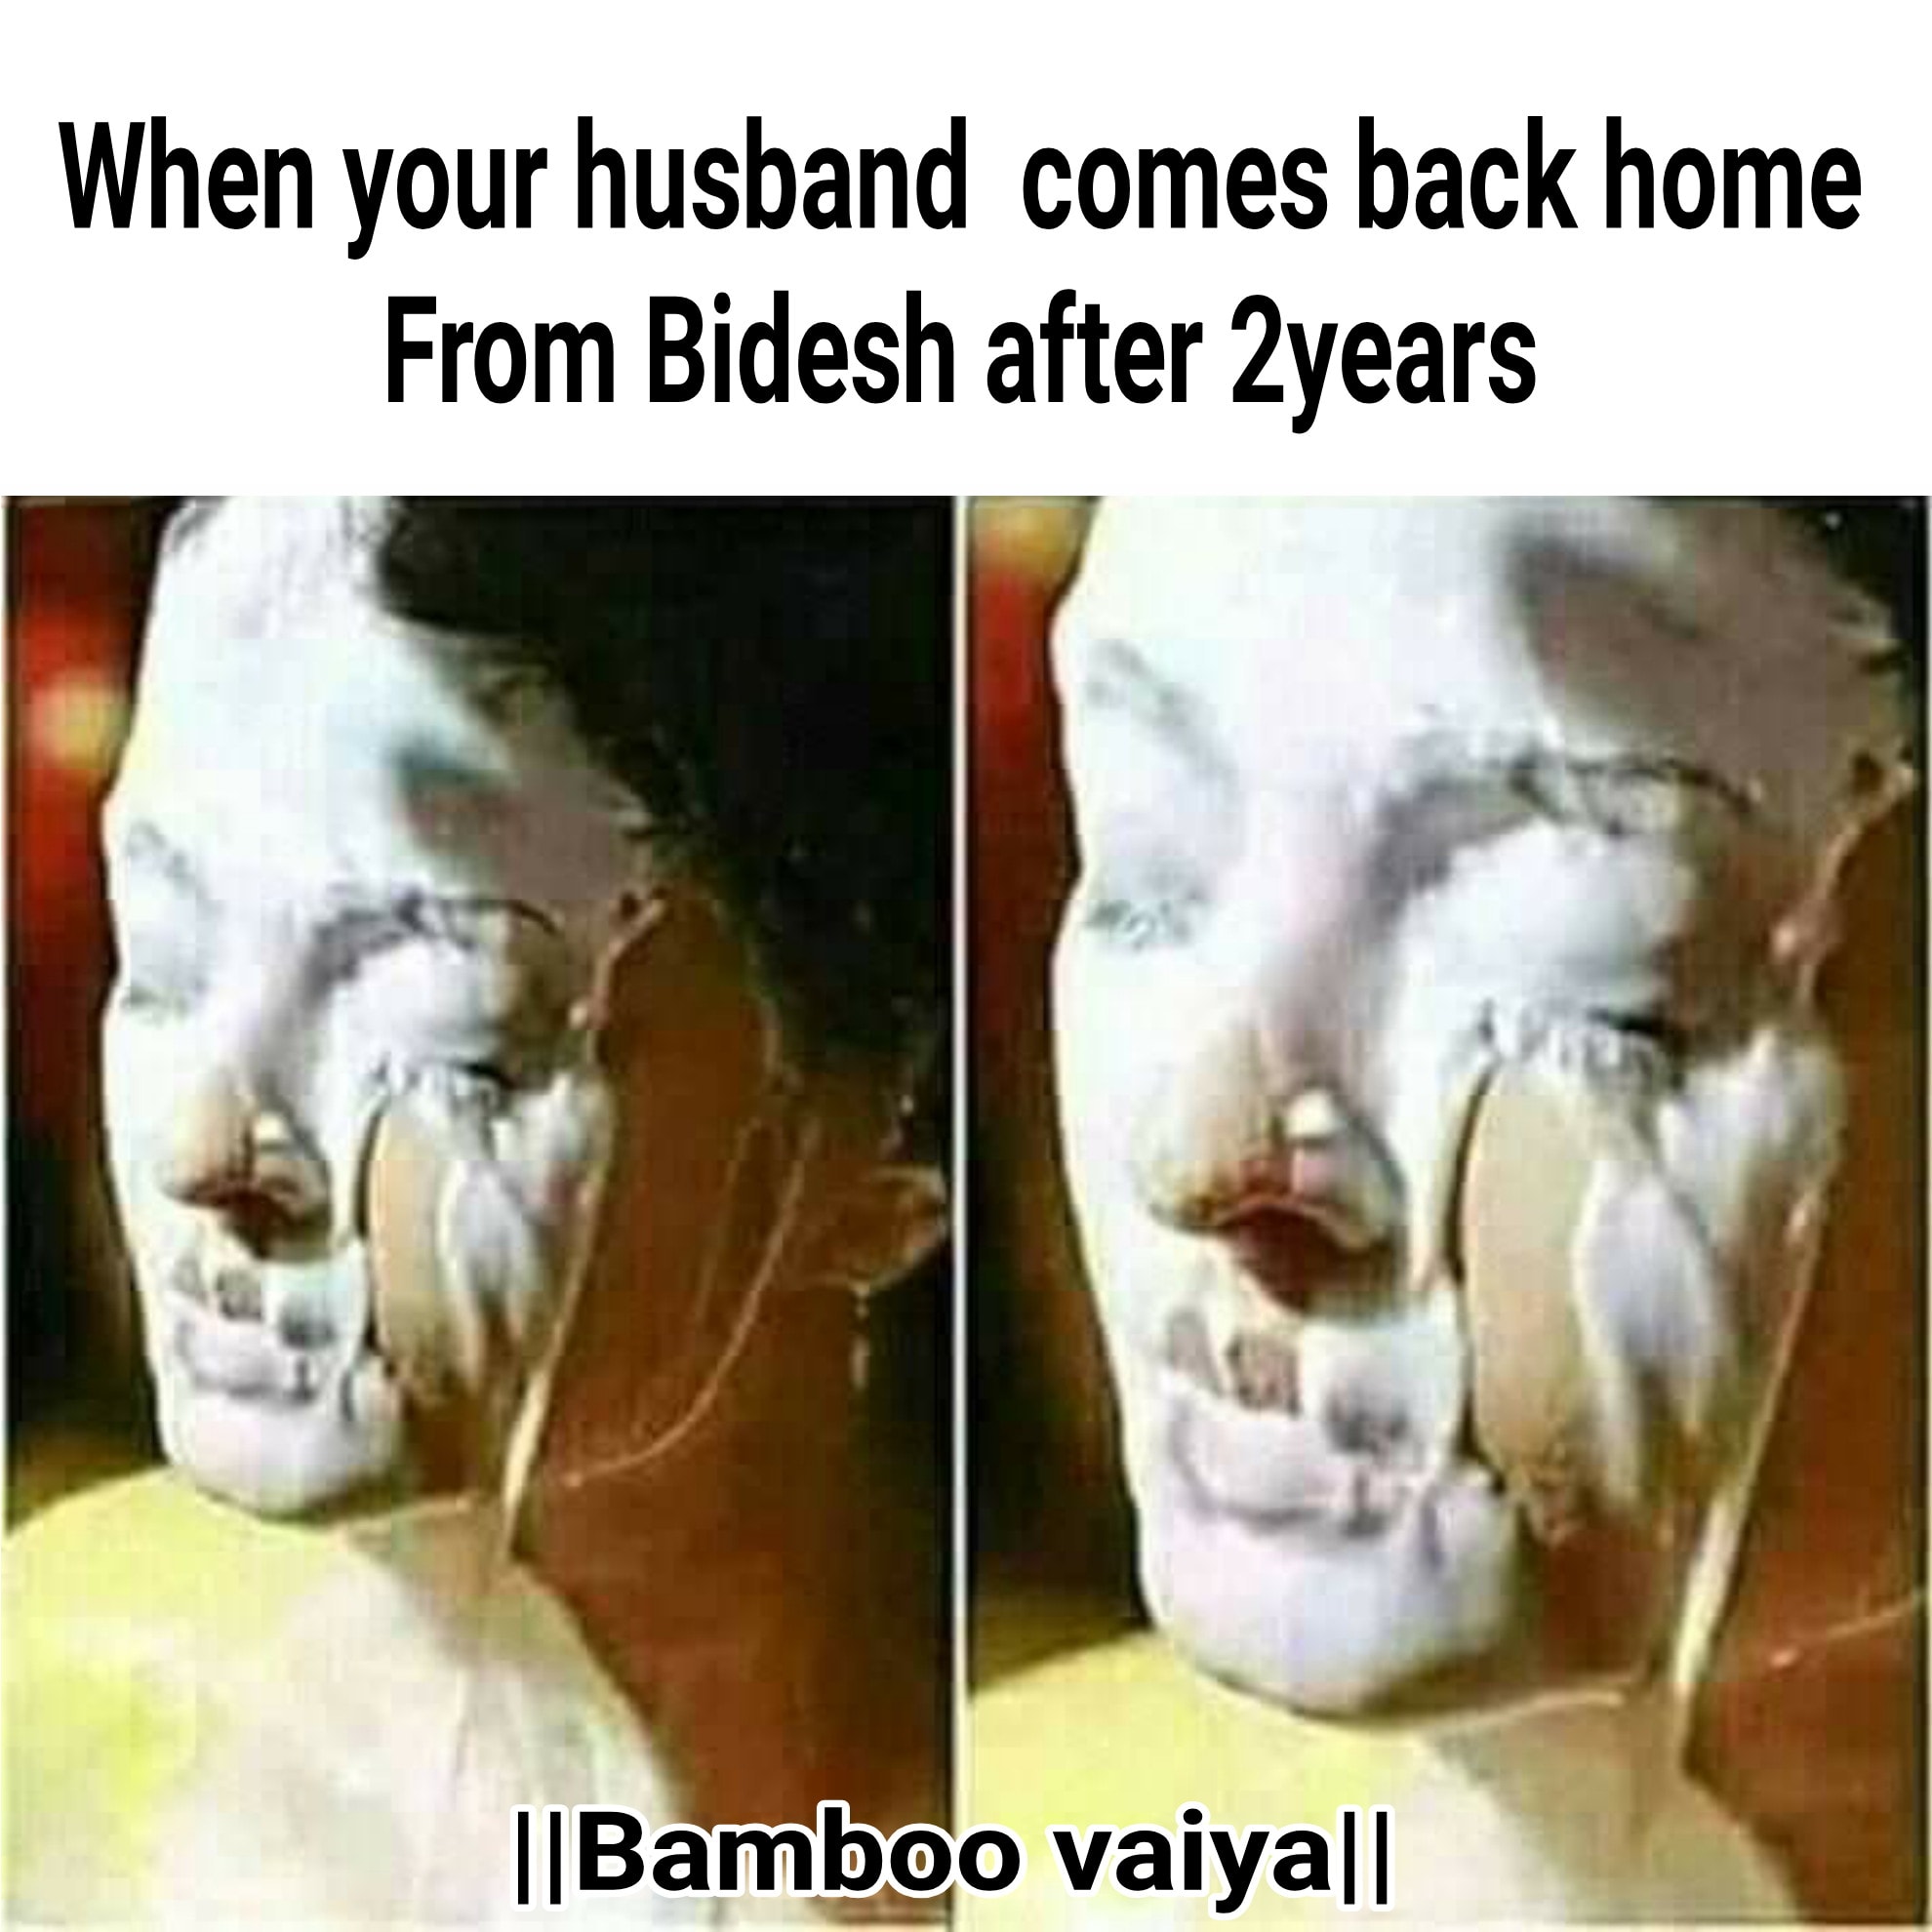
Caption: When your husband comes back home From bidesh after 2 years
Label: hate